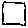
Label: square